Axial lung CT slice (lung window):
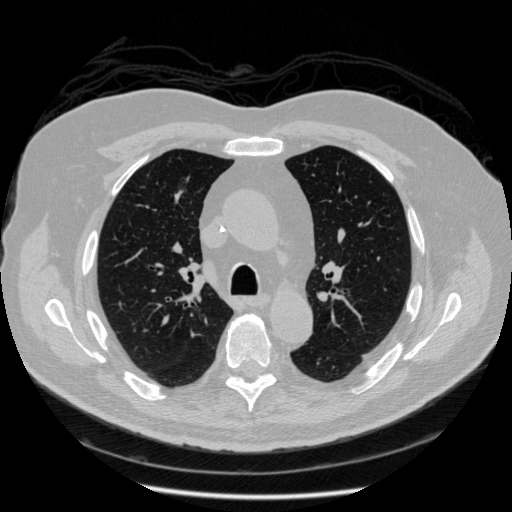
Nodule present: no